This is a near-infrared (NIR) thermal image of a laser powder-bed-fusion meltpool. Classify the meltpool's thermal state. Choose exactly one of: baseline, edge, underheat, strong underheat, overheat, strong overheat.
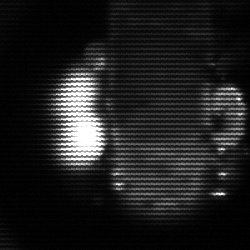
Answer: strong underheat